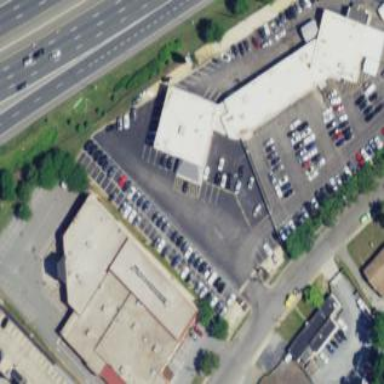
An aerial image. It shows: Retail building housing motorcycle shop.